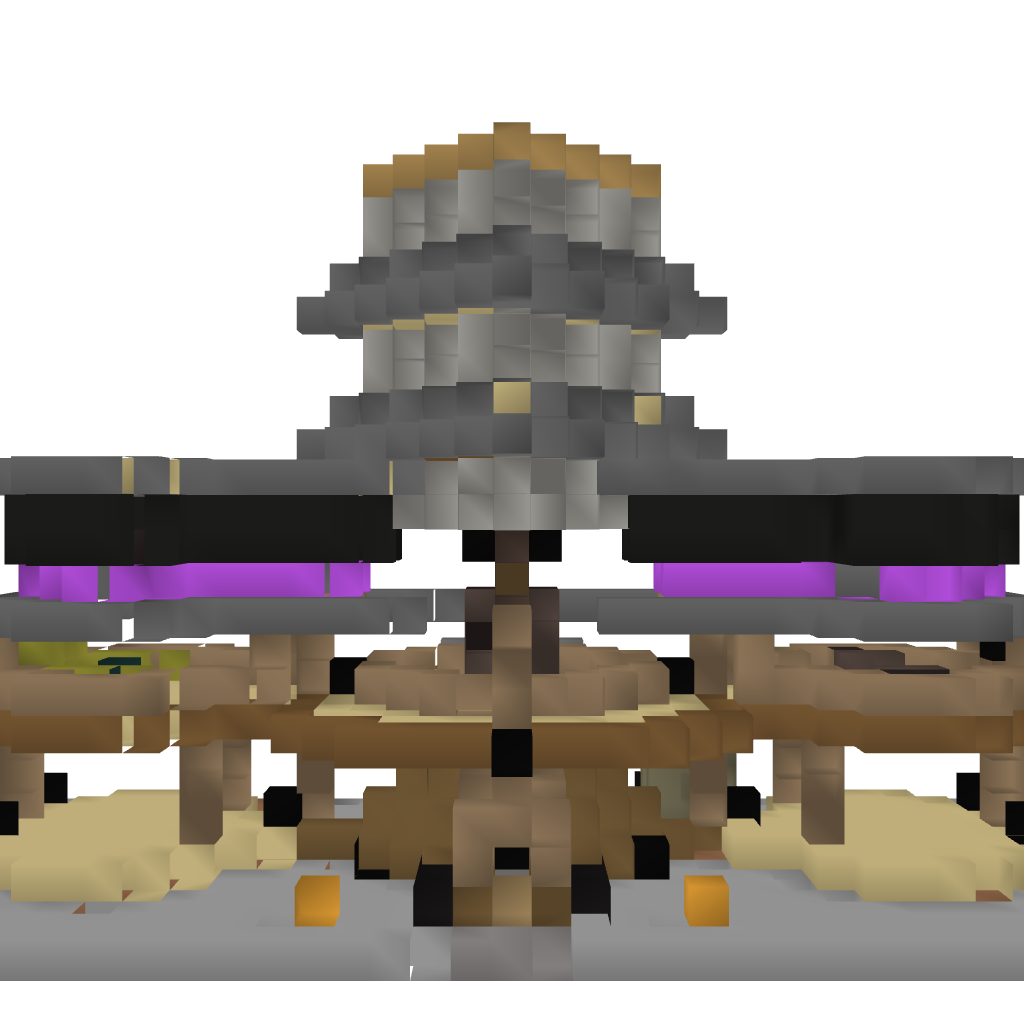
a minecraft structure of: Big TreeHouse